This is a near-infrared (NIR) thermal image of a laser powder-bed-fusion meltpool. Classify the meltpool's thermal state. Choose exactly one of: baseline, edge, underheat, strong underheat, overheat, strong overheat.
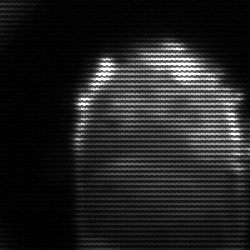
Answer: baseline